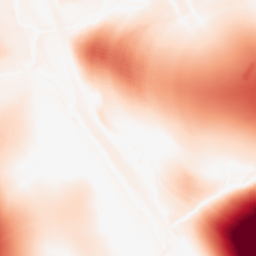
Category: morphological
Decomposition family: tophat
Decomposition parameters: size: 100
mode: white
Upsampling method: sinc_hamming
Upsampling parameters: scale: 2
kernel_size: 16
Upsampling scale: 2